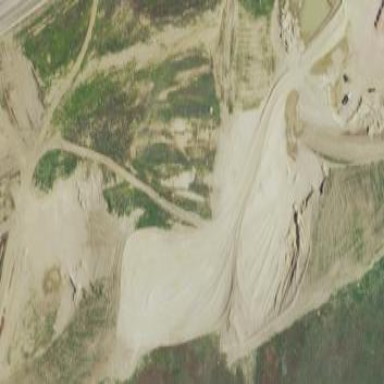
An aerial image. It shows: Heavy equipment is being used to clear the land and move dirt.